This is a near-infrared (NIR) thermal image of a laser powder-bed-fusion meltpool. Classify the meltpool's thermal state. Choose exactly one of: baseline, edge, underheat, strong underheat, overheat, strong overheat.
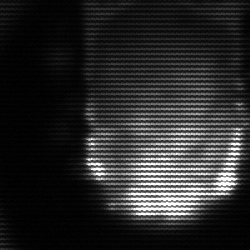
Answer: baseline